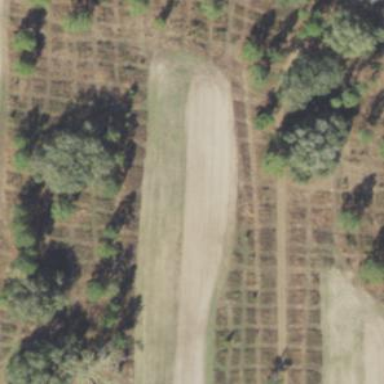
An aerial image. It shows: Orchard.